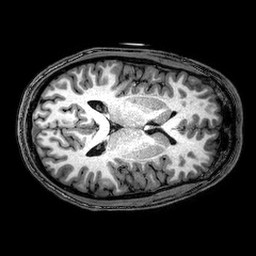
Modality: T1w
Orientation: axial
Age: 22
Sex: male